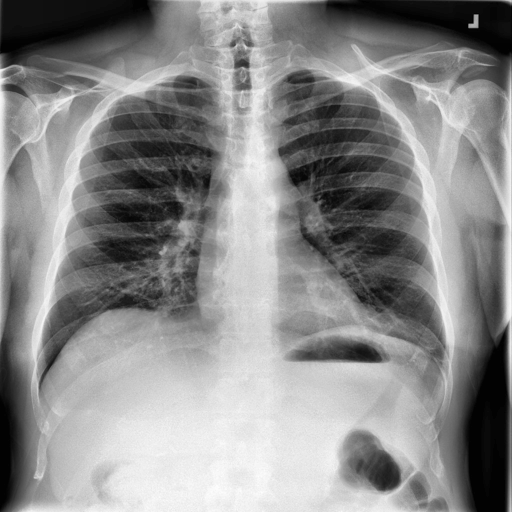
Finding: NORMAL